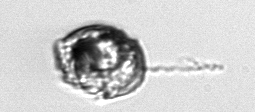
Label: Proterythropsis